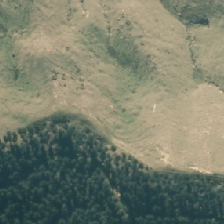
Land cover: high_producing_grassland